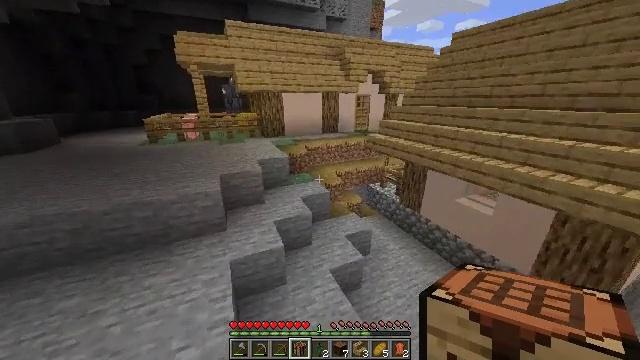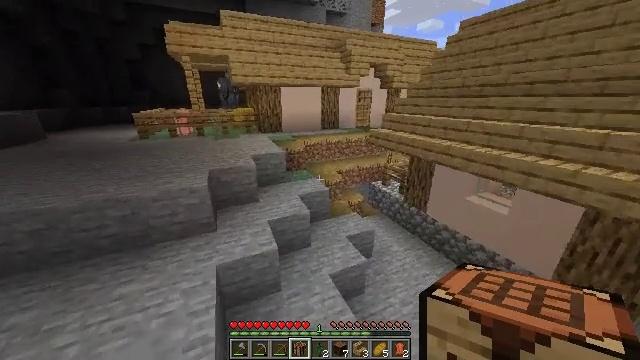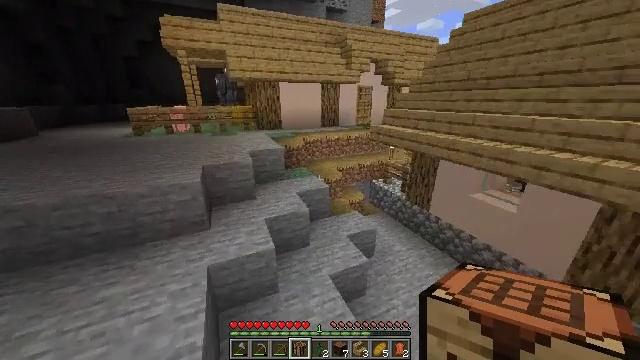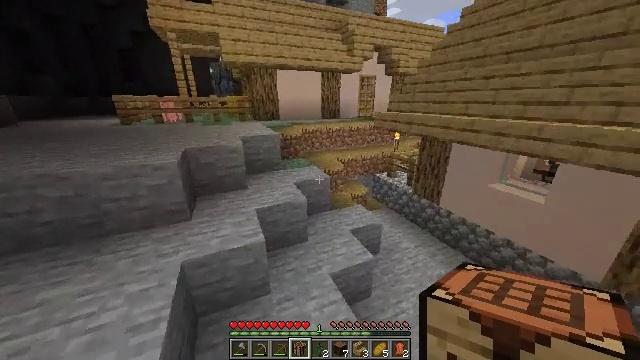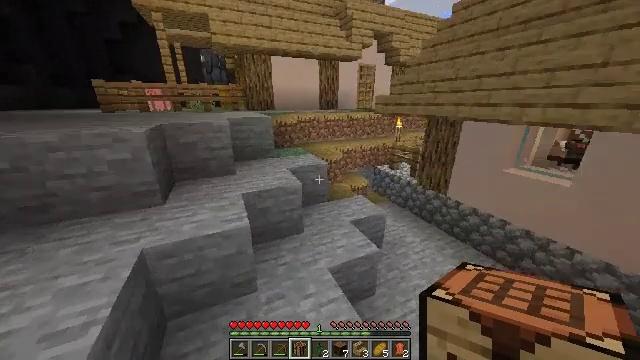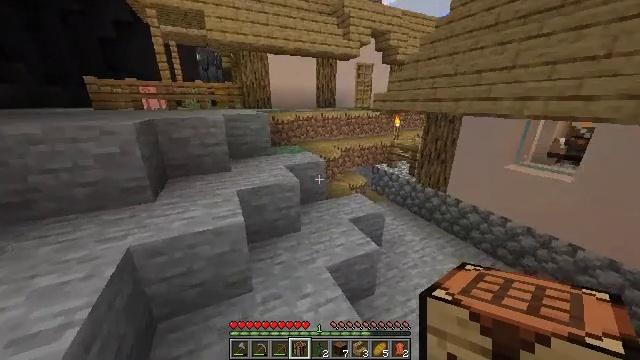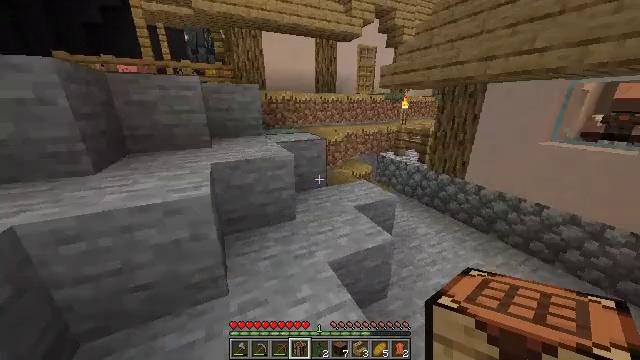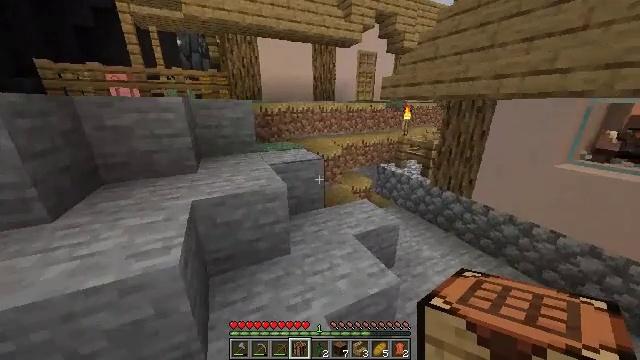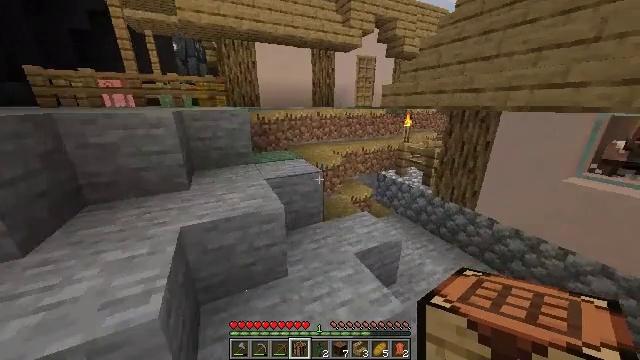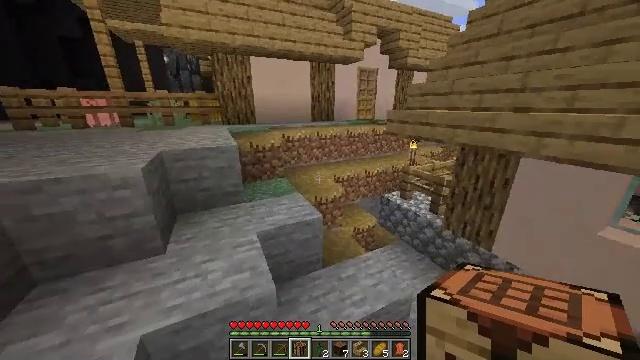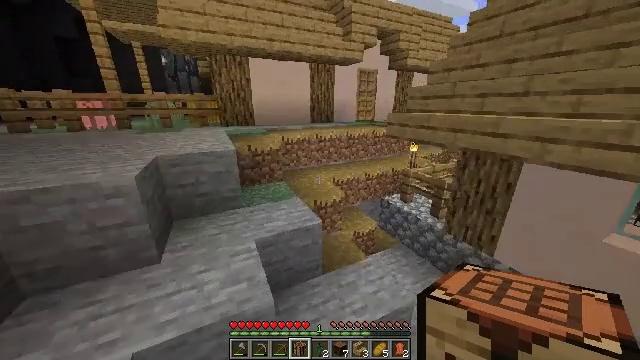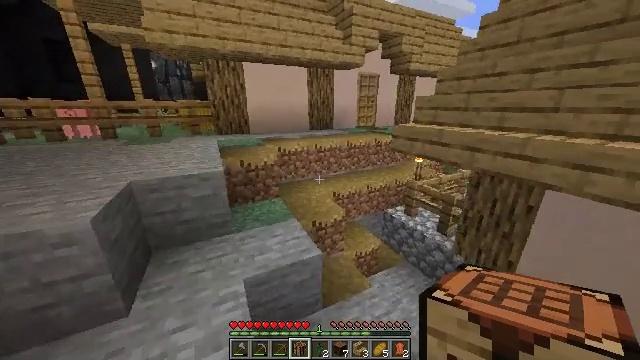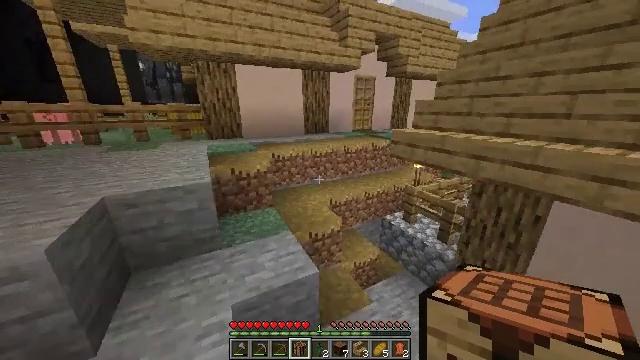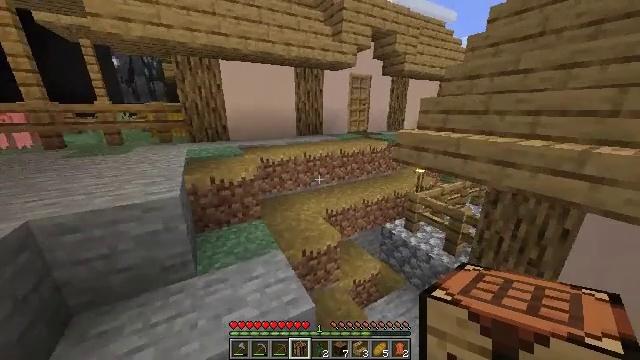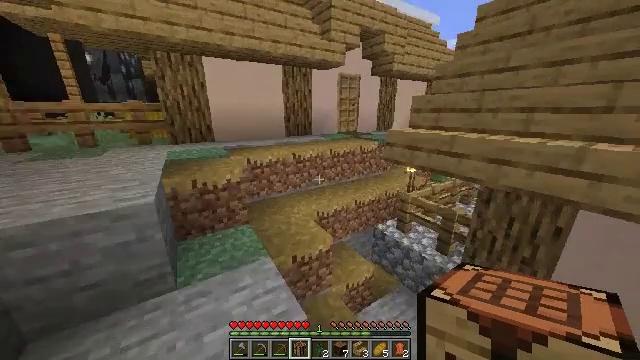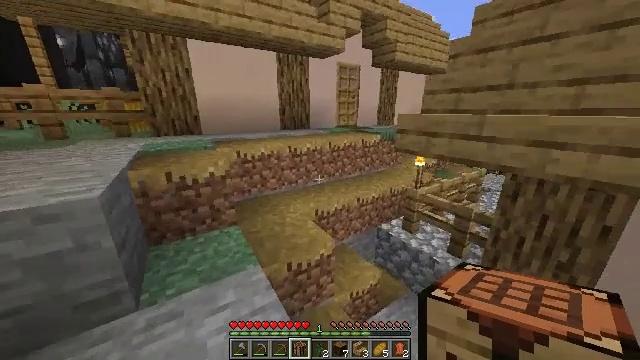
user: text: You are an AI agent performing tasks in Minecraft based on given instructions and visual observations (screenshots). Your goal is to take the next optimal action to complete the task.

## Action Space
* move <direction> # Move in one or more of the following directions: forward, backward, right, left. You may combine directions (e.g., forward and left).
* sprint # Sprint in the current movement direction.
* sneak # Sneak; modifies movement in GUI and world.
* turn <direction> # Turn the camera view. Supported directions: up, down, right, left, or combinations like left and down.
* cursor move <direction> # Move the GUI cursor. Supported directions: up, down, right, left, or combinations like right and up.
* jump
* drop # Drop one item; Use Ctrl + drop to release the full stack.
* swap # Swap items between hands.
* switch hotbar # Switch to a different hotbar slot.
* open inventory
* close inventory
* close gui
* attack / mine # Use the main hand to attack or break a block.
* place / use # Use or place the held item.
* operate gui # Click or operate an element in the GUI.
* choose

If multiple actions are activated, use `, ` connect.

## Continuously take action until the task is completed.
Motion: motion action
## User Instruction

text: Attack the stonecutter to pick it up.
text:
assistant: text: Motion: move forward, sprint, jump
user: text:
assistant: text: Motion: move forward, sprint, jump
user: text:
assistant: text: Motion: move forward, sprint, jump
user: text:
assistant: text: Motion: move forward, sprint, jump
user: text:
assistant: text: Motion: move forward, sprint, jump
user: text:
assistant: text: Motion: move forward, sprint, jump
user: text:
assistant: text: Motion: move forward, sprint, jump
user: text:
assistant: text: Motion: move forward, sprint, jump
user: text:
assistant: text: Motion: move forward, sprint, jump
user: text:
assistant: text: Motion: move forward, sprint, jump
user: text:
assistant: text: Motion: move forward, sprint, jump
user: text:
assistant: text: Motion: move forward, sprint, turn right, jump
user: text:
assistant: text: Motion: move forward, sprint, turn right, jump
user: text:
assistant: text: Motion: move forward, sprint, turn right, jump
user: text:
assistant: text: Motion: move forward, sprint, jump
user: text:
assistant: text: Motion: move forward, sprint, jump
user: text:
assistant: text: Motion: move forward, sprint, jump
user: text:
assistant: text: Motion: move forward, sprint, jump
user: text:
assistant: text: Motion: move forward, sprint, jump
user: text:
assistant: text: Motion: move forward, sprint, turn left, jump
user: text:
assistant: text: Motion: move forward, sprint, jump
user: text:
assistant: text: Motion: move forward, sprint, jump
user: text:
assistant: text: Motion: move forward, sprint, jump
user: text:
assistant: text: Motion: move forward, sprint, jump
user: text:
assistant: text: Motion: move forward and move left, sprint, jump
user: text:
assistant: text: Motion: move forward and move left, sprint, jump
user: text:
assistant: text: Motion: move forward and move left, sprint, jump
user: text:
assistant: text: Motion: move forward and move left, sprint, jump
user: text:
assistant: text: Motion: move forward and move left, sprint, jump
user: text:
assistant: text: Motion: move forward and move left, sprint, jump